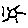
Label: sun